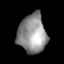
Tissue: lung
Cell type: Epithelial cells
Senescence score: 0.2022
Nuclear area (px): 1080
Mean DAPI intensity: 145.109